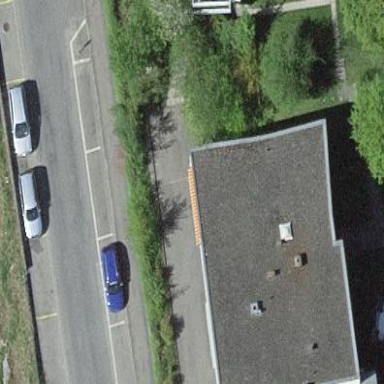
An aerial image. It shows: Residential building.